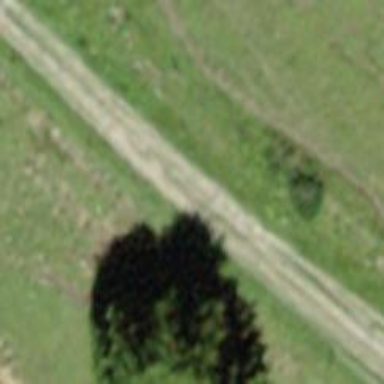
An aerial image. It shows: Excellent visibility gravel path designated as downhill trail.